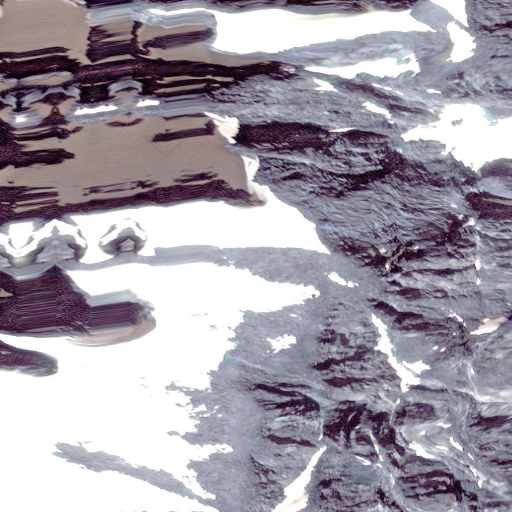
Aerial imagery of mountain in Alaska named Crown Mountain containing only unknown